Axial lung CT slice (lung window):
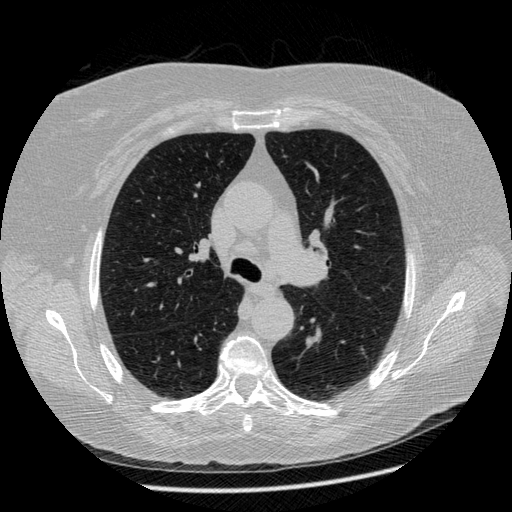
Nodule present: no